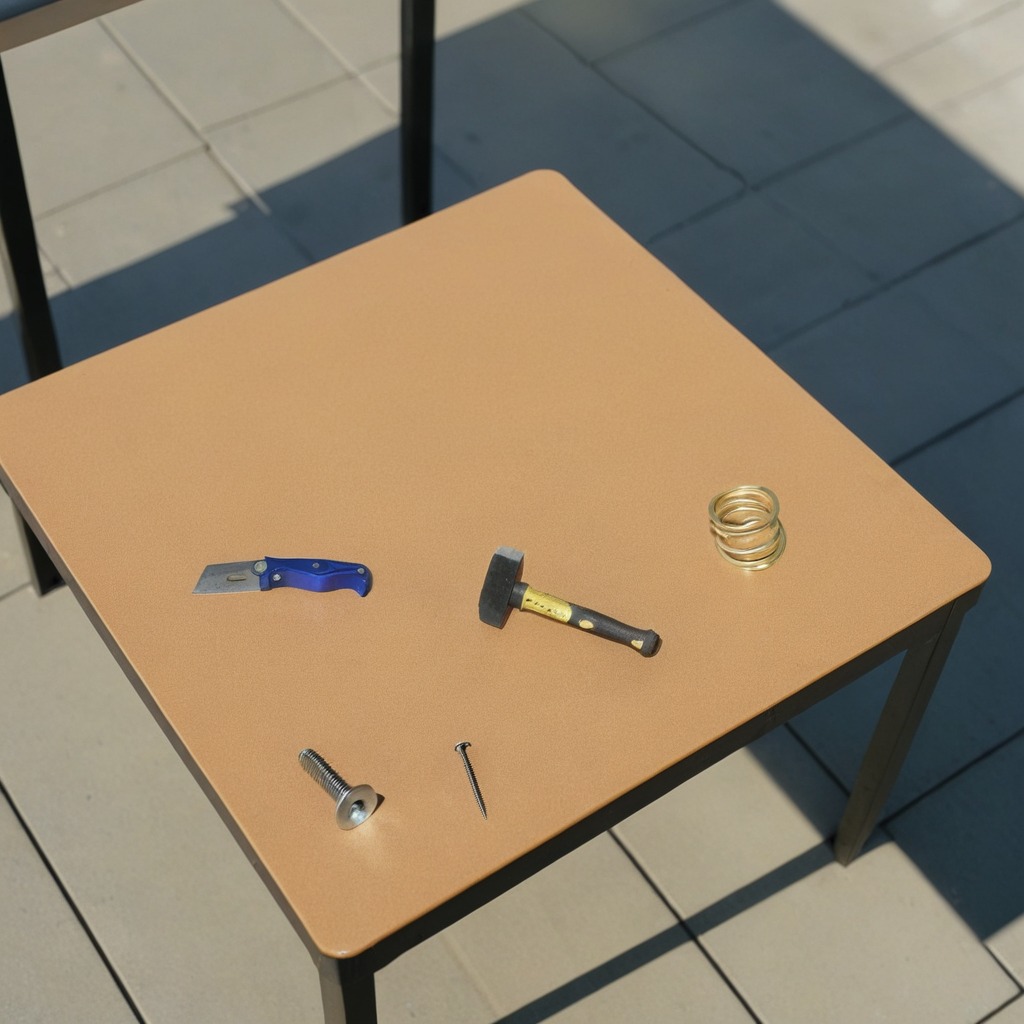
A utility knife, a metal machine screw, an iron nail, a hammer, and a coiled metal spring are lying on a clean utility table in a temporary outdoor tool station afternoon light present textured surface